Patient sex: M
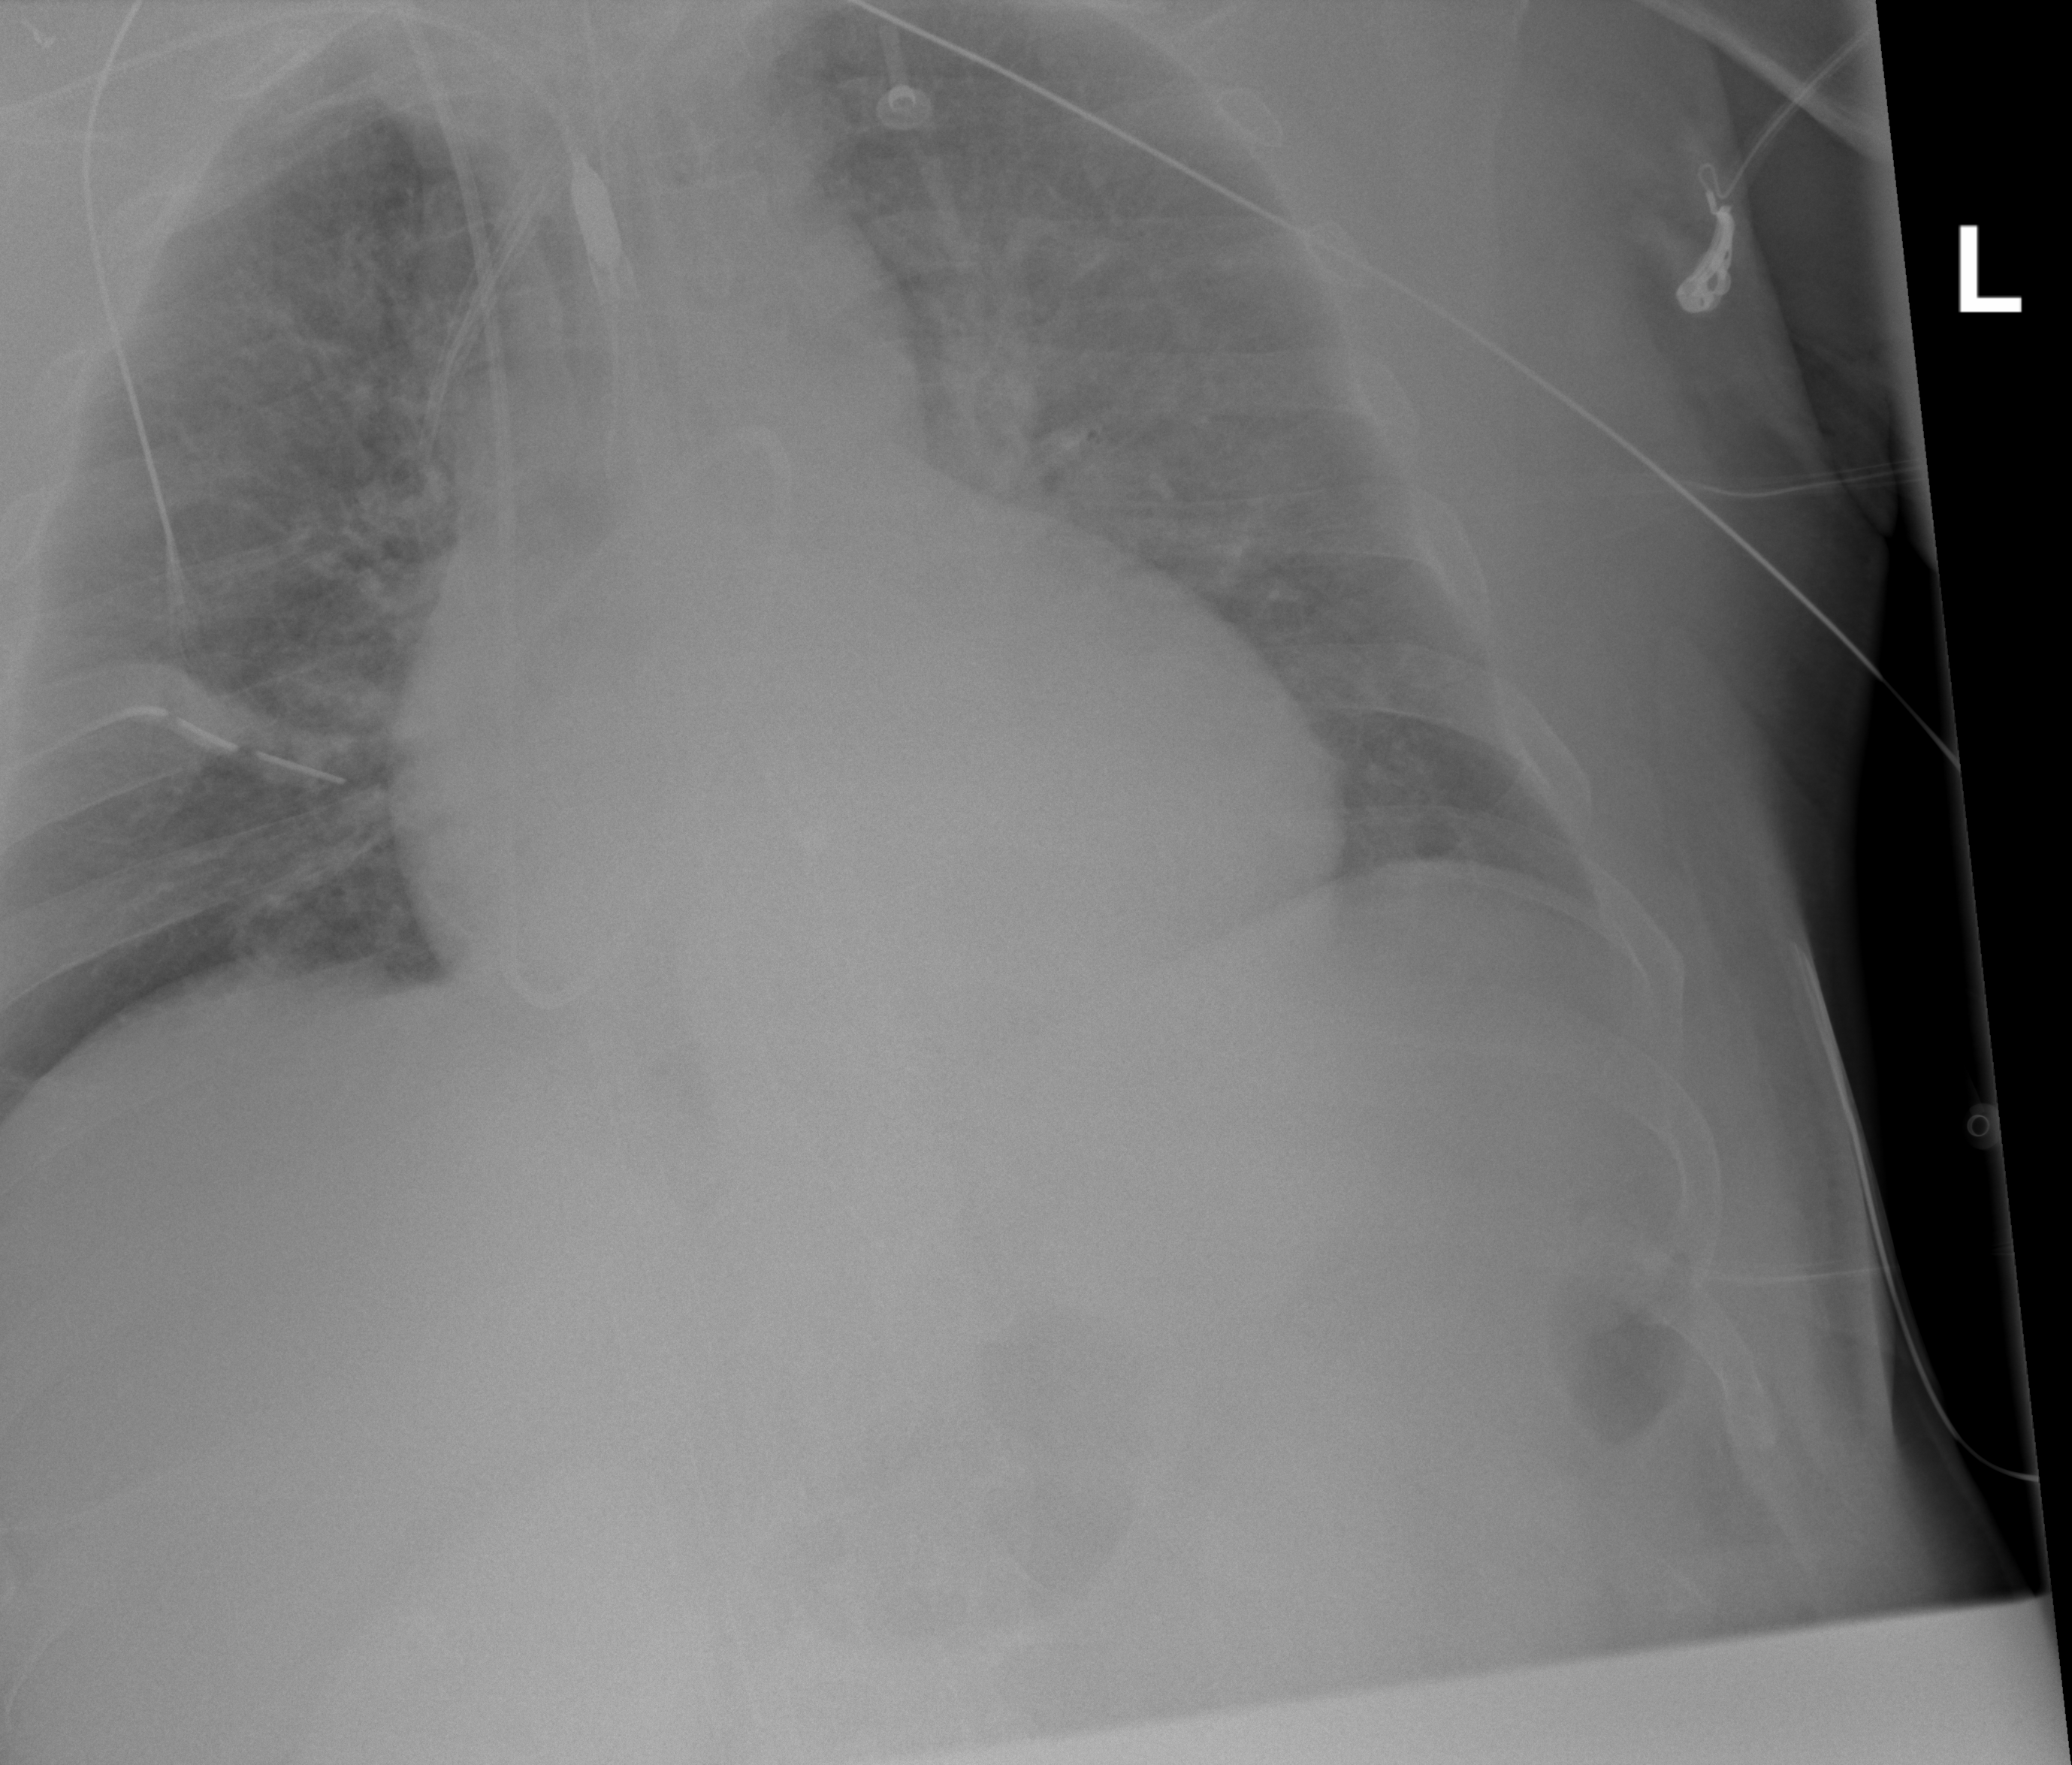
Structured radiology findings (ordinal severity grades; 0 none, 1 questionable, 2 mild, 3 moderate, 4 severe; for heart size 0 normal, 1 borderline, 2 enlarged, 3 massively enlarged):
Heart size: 2
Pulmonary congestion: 3
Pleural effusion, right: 0
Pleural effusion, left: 0
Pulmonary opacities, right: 2
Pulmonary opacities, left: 2
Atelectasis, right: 2
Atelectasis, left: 2